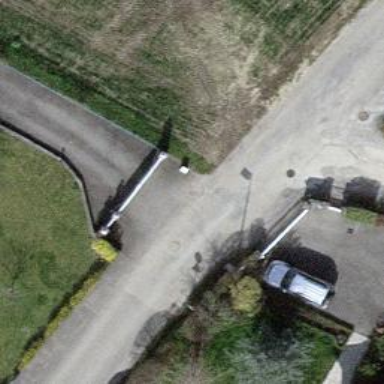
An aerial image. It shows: Gate.